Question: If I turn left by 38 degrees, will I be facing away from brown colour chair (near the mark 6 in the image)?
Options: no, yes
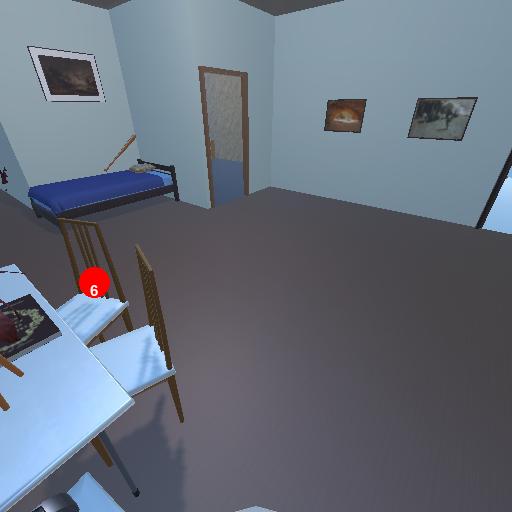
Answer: no